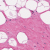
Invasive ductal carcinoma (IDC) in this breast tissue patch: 0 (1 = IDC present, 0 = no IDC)